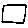
Label: square